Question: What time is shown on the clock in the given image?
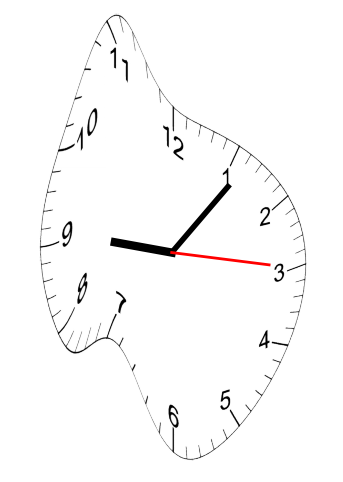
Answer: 09:06:15